Question: I'm having trouble with my DropDownList. The events don't fire! I've tested it on a separate project, with a DropDownList and a literal. Every time the selected value would change, I would add a little star "*" to the literal. No problems what so ever. But every time I try it on my webpage in the project, it fails.
<URL> is an image.
'''
protected void ddlConsole_SelectedIndexChanged(object sender, EventArgs e)
{
ltlTesting.Text += "*";
}
'''
I've tried some things but still with no succes. I hope someone can tell me what i'm doing wrong. I'm wiring the events in the code behind now, but i've added a linkbutton next to the dropdownlist to see if it works.
'''
protected override void OnInit(EventArgs e)
{
base.OnInit(e);
ddlConsole.SelectedIndexChanged += new EventHandler(ddlConsole_SelectedIndexChanged);
lnkGet.Click += new EventHandler(ddlConsole_SelectedIndexChanged);
}
'''

Here is an image to see what's going on. The stripe in the literal at the beginning is added in pageload with the same code the star is added. Just to be sure it doesn't load twice. The "GET" linkbutton works fine. The dropdownlist doesn't...
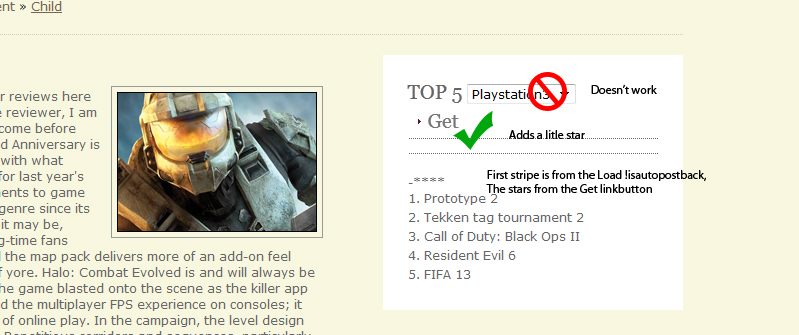
Answer: Have you Set
'''
AutoPostBack="true"
'''
in control properties??
Remove
> '''
OnSelectedIndexChanged="ddlConsole_SelectedIndexChanged"
'''
from the markup in the ASPX page and try again only with AutoPostback true and the
event defined in codebehind. The aspx page should look like this:
'''
<asp:DropDownList runat="server" ID="ddlConsole" AutoPostBack="True"></asp:DropDownList>
'''